Question: When I try to validate my app after archiving, at the end it would say that I need a private key for a certificate.
I am a beginner with swift and I'm trying to complete my first app, and I tried to check out the settings of the certificate, but I couldn't find any way to install the private key for the certain type of certificate.

I expected to get the private key file, but I didn't.
Thanks,
I_Like_Basketball
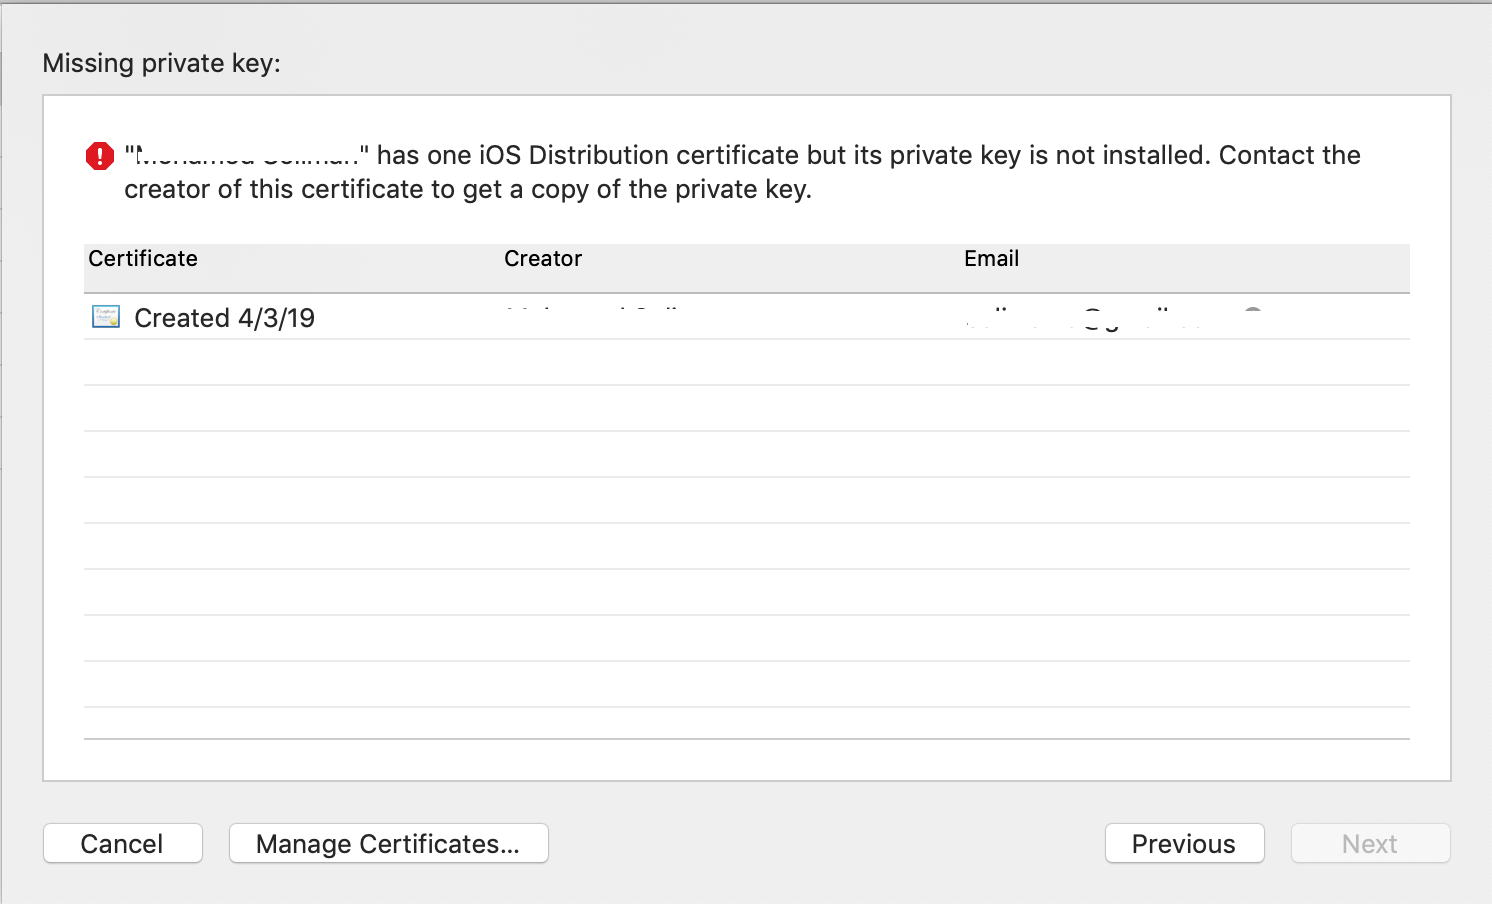
Answer: This may sound silly, but all what I had to do was restart the computer and it worked.